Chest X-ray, PA view. Patient: 44 years old, sex F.
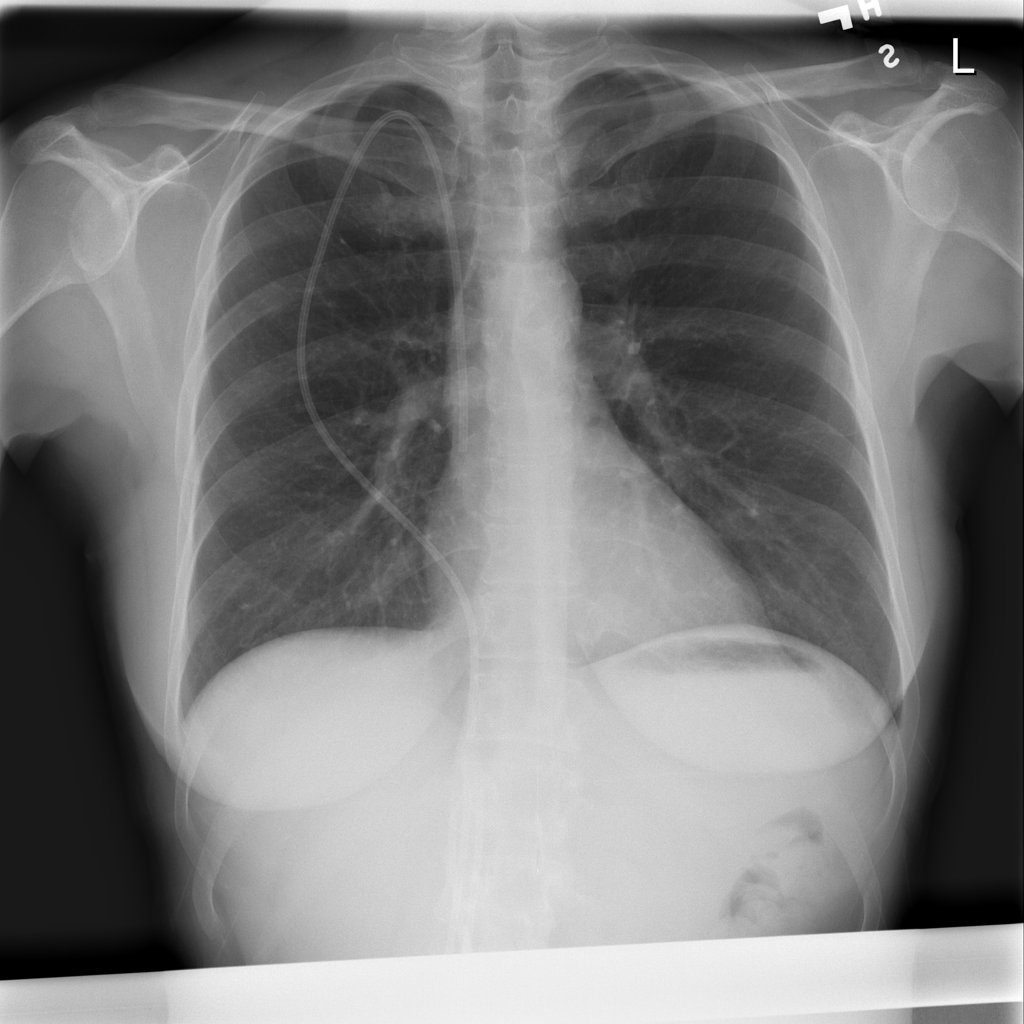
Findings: No Finding